Aerial crown-view tile of a tropical tree (Barro Colorado Island, Panama), acquired 20250414:
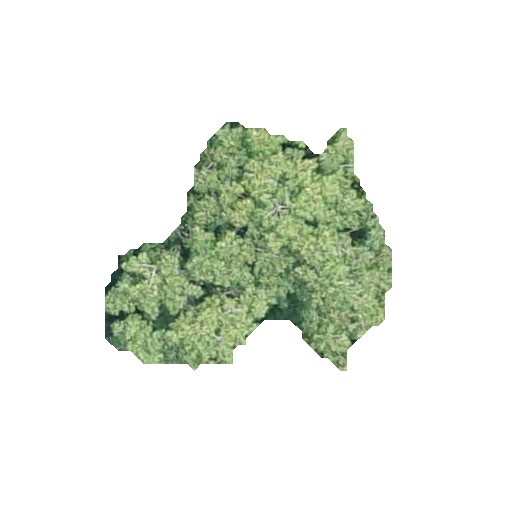
Species: Virola surinamensis
GBIF accepted scientific name: Virola surinamensis
Crown area: 69.944 m²